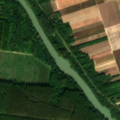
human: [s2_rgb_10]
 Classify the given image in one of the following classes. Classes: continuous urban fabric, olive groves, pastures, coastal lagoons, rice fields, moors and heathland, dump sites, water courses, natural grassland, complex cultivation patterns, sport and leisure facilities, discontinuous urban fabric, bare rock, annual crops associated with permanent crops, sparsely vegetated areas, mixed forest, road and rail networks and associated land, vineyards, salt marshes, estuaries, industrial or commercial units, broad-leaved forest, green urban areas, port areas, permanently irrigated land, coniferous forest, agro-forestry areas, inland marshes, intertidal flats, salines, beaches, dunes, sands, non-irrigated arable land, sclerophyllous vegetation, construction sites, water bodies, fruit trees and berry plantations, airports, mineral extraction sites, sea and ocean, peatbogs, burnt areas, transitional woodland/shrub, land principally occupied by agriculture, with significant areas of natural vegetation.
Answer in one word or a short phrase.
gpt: non-irrigated arable land, broad-leaved forest, transitional woodland/shrub, water courses